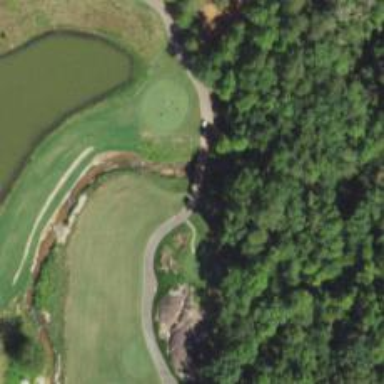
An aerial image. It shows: Service road on bridge designed for golf cartpath.